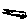
Label: line